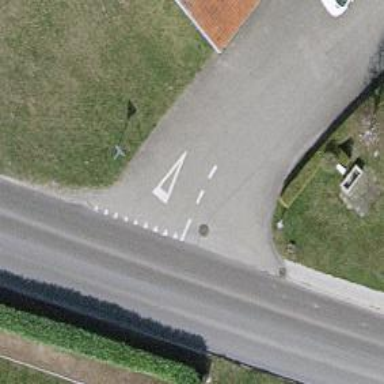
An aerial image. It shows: Road with "give way" sign.